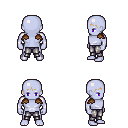
a pixel art fantasy rpg character, male body template, dark elf, purple skin, leather shoulder armor, metal pants, plain hairstyle, four views (front, back, left, right), 2x2 character sprite sheet, small pixel art, hard edges, no anti-aliasing